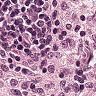
Metastatic tissue present: no